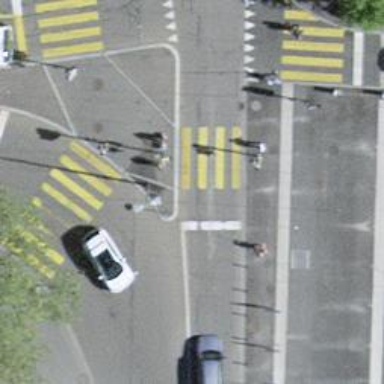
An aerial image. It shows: Road crossing with traffic signals.